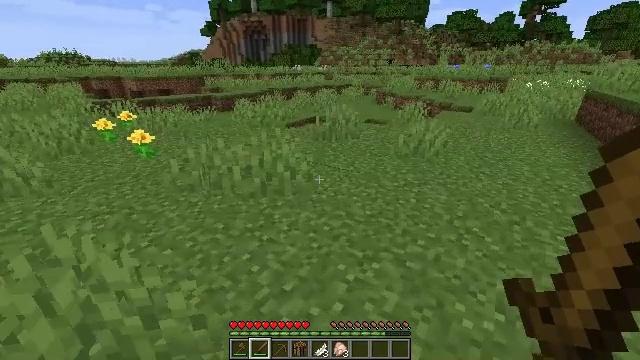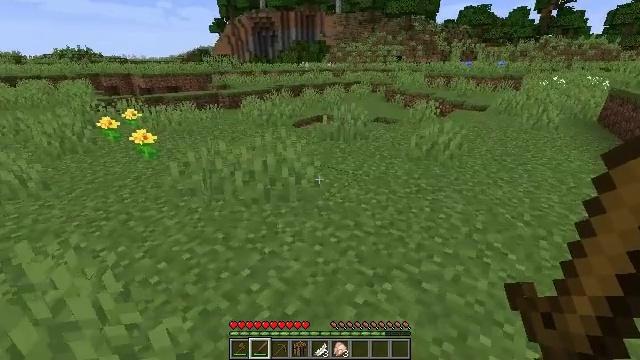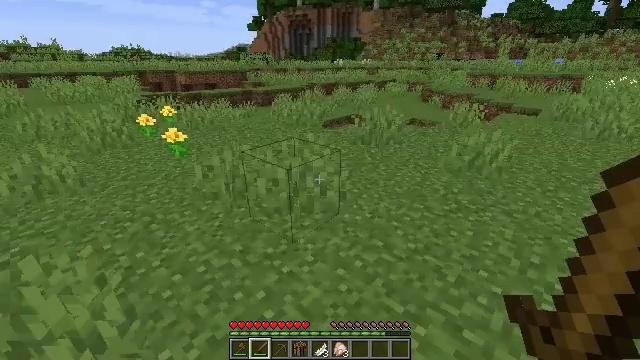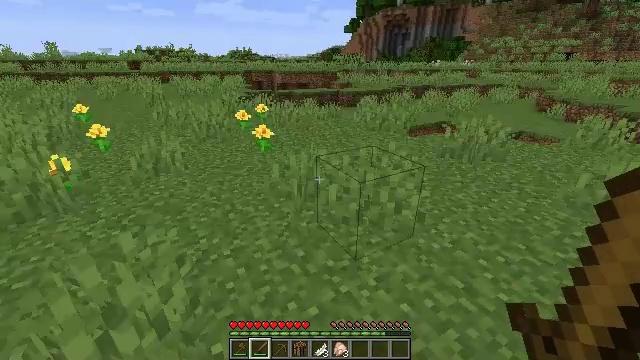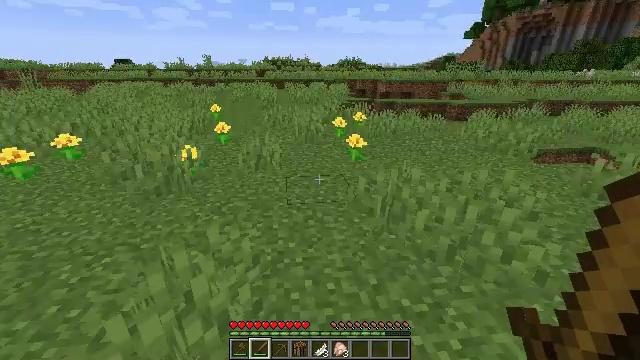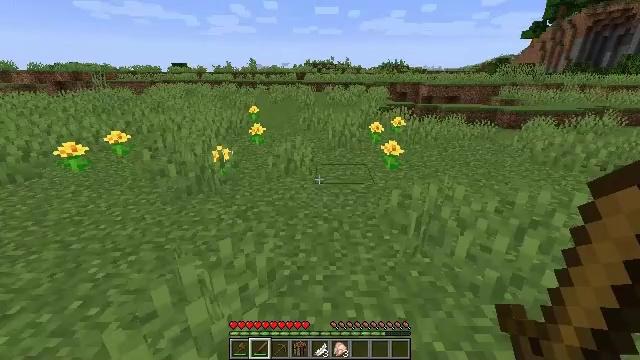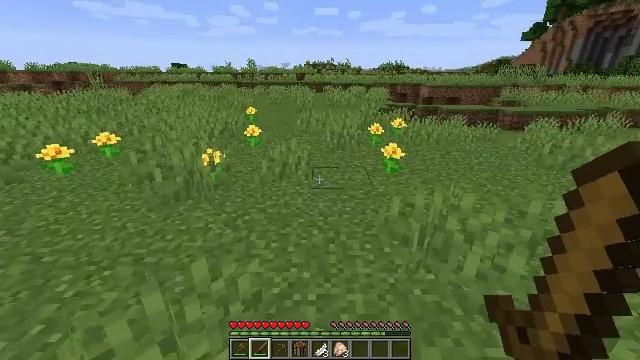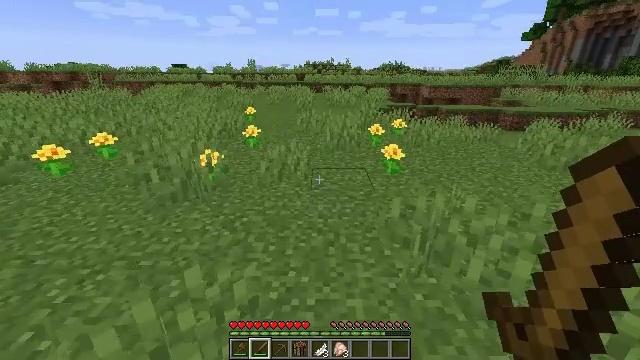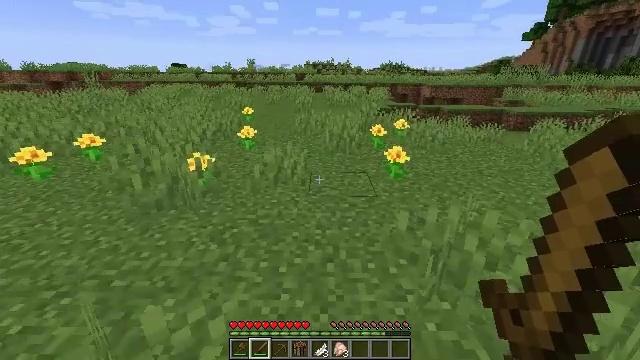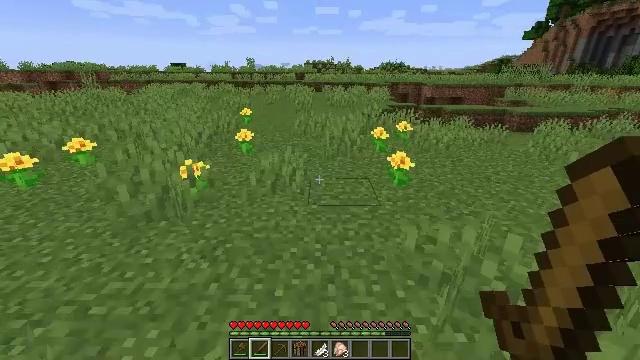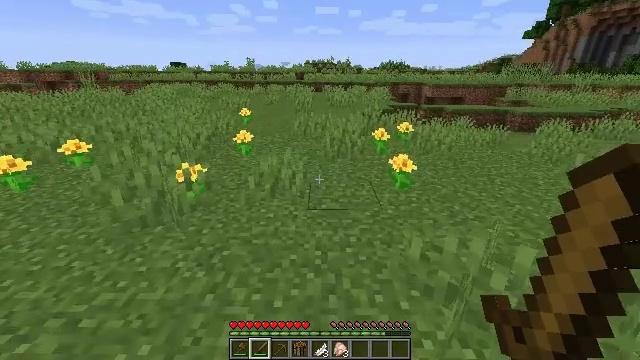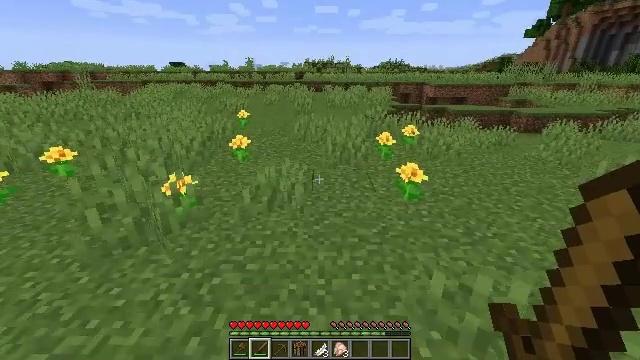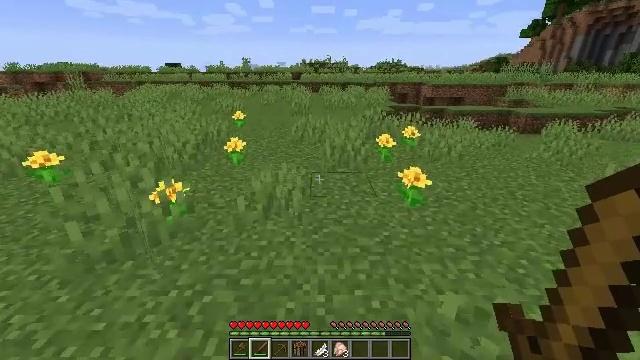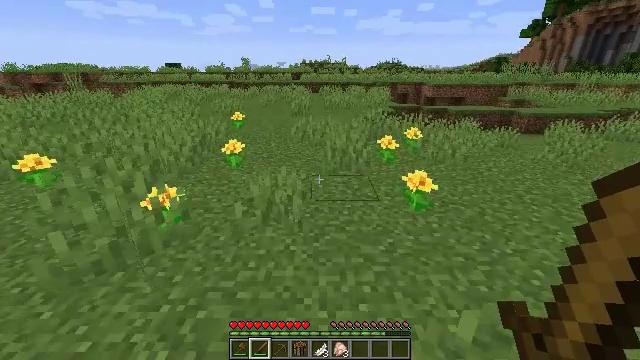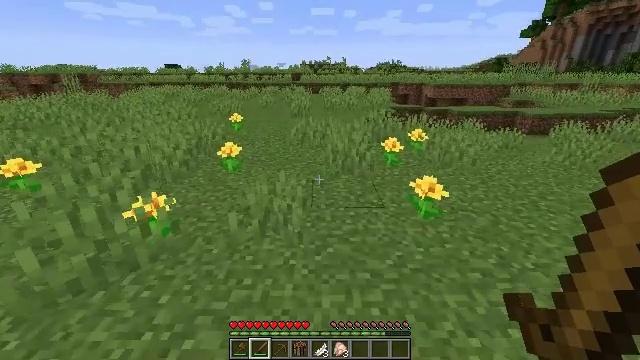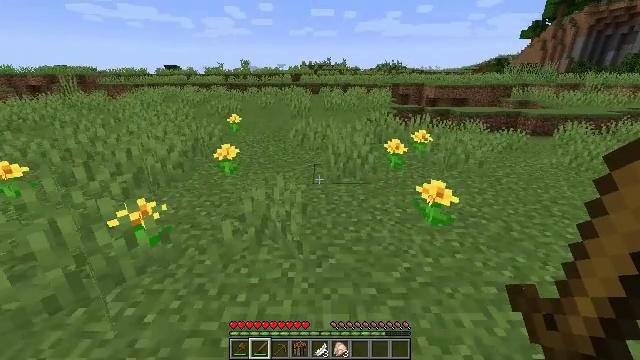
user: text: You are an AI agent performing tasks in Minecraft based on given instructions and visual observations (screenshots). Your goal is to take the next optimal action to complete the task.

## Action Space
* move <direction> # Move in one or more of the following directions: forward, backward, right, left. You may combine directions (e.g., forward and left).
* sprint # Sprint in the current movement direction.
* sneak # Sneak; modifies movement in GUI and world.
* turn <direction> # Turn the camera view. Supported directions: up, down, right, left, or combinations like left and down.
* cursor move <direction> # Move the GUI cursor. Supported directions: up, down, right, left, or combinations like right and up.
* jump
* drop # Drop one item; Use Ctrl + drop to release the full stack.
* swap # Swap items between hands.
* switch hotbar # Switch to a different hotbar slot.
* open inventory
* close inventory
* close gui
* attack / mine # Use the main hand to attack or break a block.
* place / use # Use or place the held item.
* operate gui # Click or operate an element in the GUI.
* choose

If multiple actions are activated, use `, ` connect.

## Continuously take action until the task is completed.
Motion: motion action
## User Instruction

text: Kill the chicken.
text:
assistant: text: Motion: move forward, turn left
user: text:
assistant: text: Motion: move forward, turn left
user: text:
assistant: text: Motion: move forward, turn left
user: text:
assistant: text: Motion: move forward, turn left and up
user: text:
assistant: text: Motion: move forward, turn left
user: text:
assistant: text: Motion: move forward
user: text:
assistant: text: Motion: move forward
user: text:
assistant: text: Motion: move forward
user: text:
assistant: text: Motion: move forward
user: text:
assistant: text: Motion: move forward
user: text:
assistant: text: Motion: move forward
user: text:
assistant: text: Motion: move forward
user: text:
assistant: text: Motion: move forward
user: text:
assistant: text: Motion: move forward
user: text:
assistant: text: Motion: move forward
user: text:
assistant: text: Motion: move forward
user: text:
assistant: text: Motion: move forward
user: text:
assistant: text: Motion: move forward
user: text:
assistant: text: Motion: move forward
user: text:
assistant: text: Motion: move forward
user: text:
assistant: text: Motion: move forward
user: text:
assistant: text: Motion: move forward
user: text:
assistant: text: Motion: move forward
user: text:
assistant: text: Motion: move forward
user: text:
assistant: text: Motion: move forward
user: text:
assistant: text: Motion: move forward
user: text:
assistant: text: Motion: move forward
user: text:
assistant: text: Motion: move forward
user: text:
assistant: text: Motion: move forward
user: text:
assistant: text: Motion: move forward, turn right and down